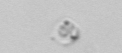
Label: detritus